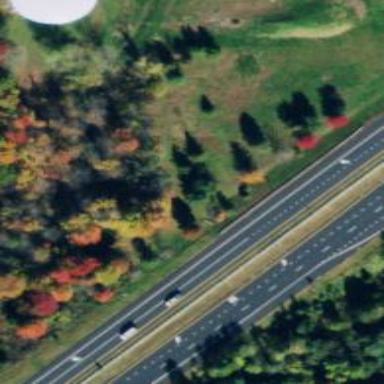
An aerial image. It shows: Asphalt trunk highway classified as expressway.